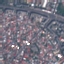
Land use / land cover: Residential